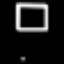
Label: square